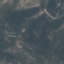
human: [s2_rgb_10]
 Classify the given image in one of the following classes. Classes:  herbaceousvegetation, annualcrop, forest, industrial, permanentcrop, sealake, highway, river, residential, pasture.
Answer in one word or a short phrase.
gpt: HerbaceousVegetation